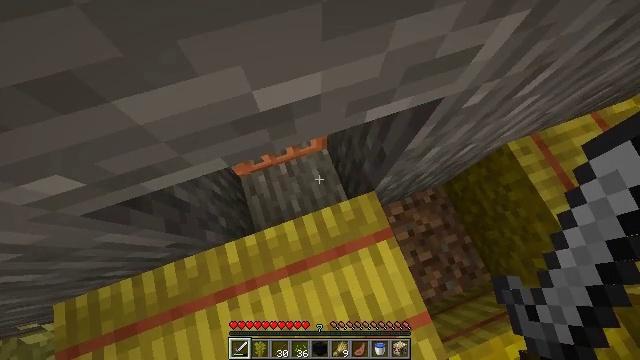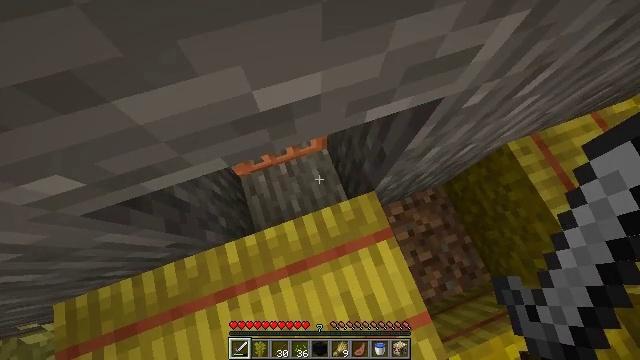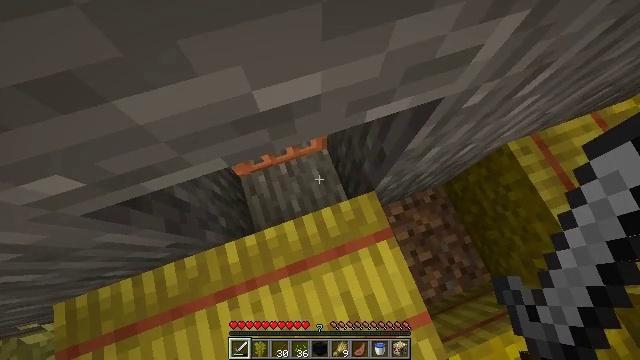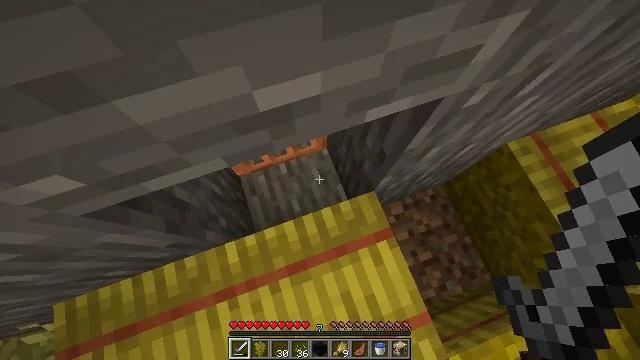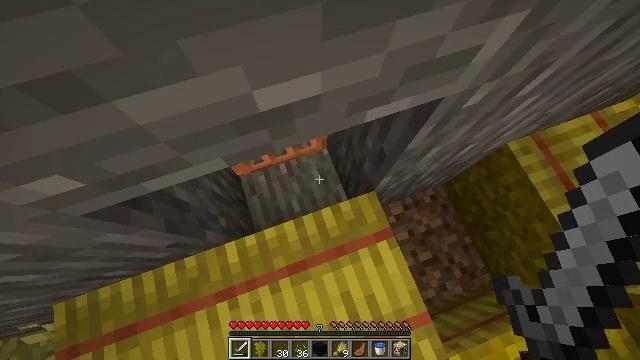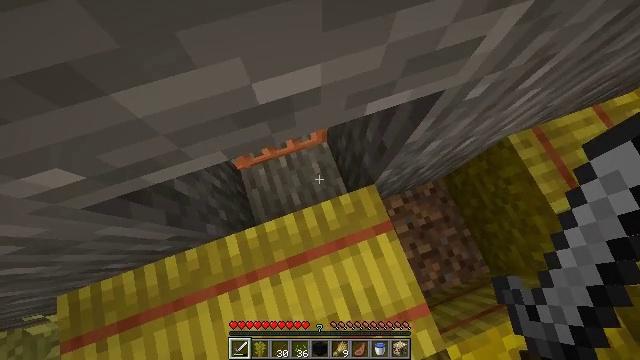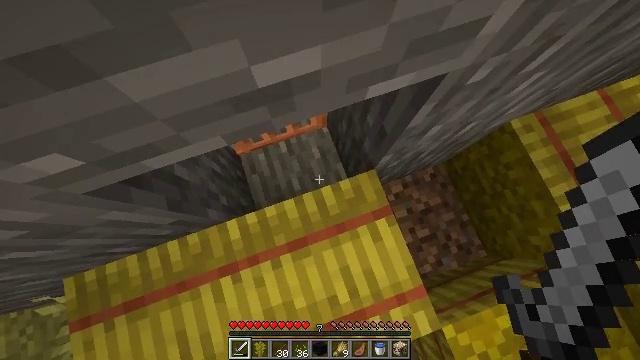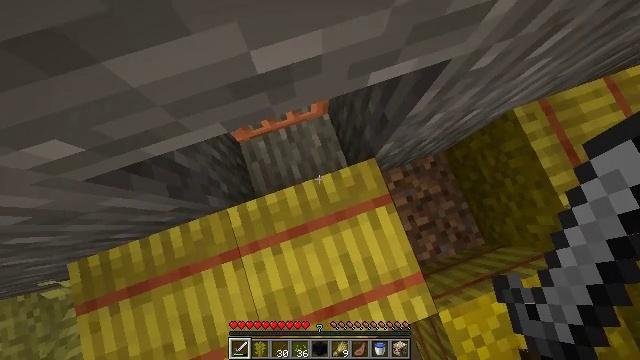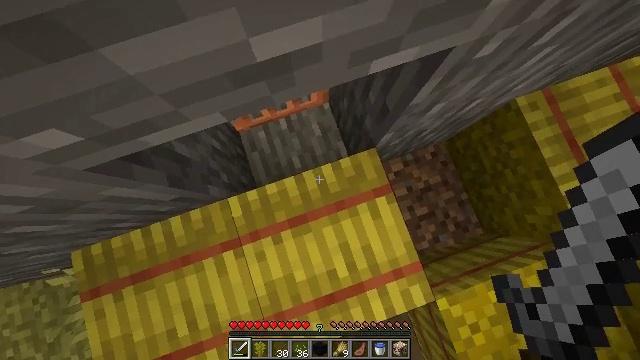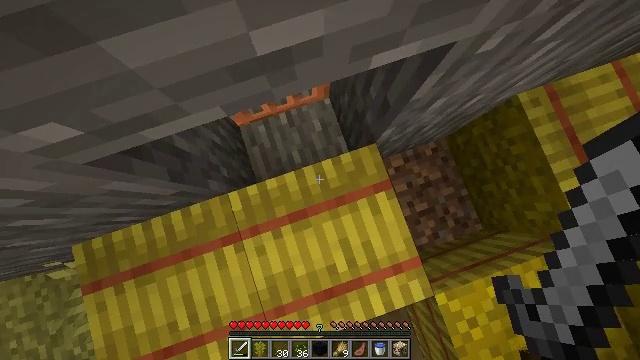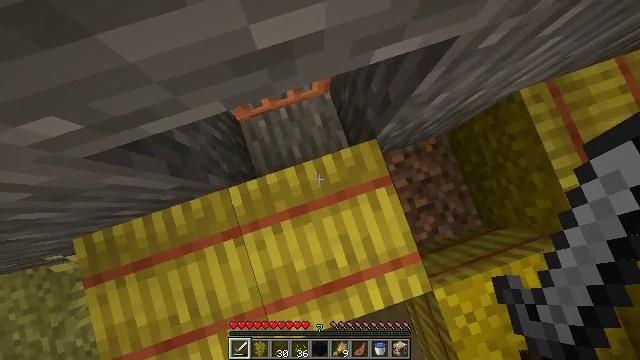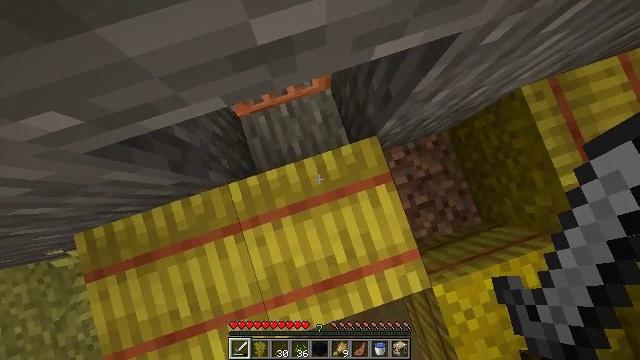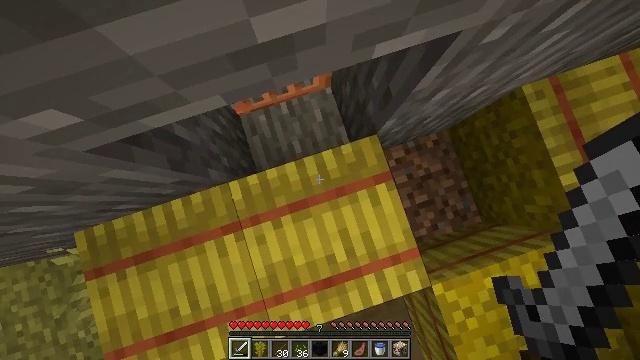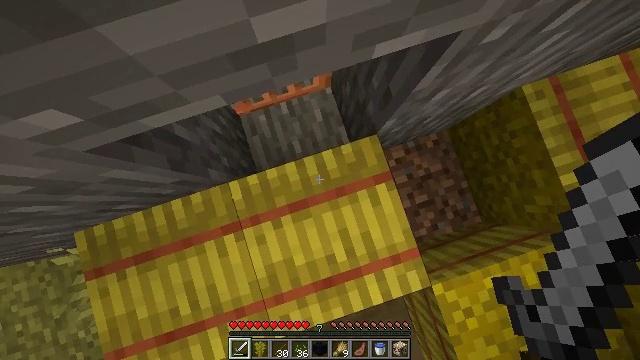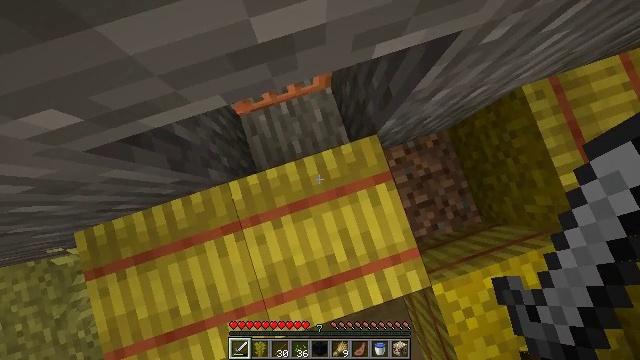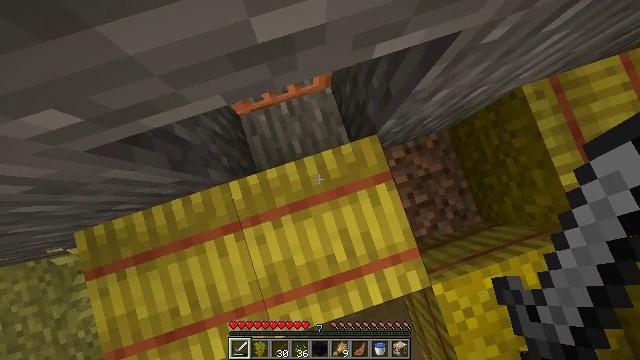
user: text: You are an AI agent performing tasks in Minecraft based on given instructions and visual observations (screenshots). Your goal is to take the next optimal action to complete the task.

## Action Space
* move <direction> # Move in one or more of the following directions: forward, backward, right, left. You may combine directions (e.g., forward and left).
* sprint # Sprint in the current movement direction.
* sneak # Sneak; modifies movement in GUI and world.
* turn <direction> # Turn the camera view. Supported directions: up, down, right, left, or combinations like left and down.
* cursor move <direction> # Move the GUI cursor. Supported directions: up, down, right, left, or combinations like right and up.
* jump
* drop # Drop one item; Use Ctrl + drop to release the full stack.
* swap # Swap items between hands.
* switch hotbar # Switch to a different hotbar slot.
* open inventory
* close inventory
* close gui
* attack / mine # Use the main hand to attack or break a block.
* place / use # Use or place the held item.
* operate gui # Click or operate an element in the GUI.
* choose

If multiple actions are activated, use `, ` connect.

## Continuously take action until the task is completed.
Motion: motion action
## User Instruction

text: Mine a hay block from the field.
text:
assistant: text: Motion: no_op
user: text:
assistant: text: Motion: no_op
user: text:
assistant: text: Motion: no_op
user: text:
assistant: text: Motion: no_op
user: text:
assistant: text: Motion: turn down
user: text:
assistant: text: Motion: turn down
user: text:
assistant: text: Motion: turn down
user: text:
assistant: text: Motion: turn down
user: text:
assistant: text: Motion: turn down
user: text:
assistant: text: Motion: turn down
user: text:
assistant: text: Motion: no_op
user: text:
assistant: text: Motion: no_op
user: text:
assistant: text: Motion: no_op
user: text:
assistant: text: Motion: no_op
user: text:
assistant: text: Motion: no_op
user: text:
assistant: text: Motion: no_op
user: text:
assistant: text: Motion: no_op
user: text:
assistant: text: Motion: no_op
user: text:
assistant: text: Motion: no_op
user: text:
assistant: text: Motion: turn left and down
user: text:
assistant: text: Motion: turn left and down
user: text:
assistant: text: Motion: attack / mine
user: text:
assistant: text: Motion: attack / mine
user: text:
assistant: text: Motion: attack / mine
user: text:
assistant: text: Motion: attack / mine
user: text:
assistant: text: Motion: attack / mine
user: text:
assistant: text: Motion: attack / mine
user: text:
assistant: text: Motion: attack / mine
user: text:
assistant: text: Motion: attack / mine
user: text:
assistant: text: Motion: attack / mine